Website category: university
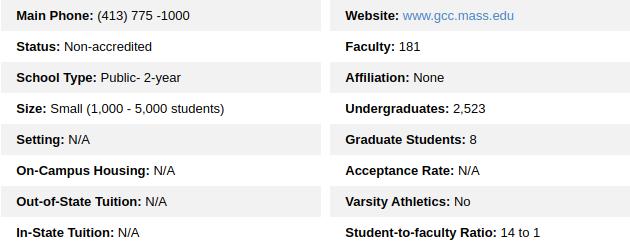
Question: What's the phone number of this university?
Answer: (413) 775 -1000

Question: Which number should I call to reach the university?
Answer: (413) 775 -1000

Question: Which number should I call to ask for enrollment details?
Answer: (413) 775 -1000

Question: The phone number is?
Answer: (413) 775 -1000

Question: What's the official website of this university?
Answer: www.gcc.mass.edu

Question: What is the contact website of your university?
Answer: www.gcc.mass.edu

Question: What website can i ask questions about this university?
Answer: www.gcc.mass.edu

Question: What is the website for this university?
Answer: www.gcc.mass.edu

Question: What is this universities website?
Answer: www.gcc.mass.edu

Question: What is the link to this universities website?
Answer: www.gcc.mass.edu

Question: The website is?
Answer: www.gcc.mass.edu

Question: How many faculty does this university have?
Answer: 181

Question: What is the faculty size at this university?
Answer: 181

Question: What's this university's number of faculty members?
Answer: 181

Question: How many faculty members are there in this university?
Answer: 181

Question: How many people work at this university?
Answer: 181

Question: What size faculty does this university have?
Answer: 181

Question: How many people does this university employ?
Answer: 181

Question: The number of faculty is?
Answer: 181

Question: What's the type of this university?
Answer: Public- 2-year

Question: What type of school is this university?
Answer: Public- 2-year

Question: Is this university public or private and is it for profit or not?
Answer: Public- 2-year

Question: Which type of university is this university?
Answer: Public- 2-year

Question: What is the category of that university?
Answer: Public- 2-year

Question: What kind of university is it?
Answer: Public- 2-year

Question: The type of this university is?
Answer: Public- 2-year

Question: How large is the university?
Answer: Small (1,000 - 5,000 students)

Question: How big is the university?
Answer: Small (1,000 - 5,000 students)

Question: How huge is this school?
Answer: Small (1,000 - 5,000 students)

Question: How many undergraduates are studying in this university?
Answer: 2,523

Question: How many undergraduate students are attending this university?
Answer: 2,523

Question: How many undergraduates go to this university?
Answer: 2,523

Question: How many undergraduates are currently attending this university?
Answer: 2,523

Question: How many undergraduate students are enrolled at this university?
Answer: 2,523

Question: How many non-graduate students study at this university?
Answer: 2,523

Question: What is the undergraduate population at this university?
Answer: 2,523

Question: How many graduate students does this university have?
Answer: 8

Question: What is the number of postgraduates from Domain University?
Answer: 8

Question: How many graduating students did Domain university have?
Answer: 8

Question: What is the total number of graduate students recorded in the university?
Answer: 8

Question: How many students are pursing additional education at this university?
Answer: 8

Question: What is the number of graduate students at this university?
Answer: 8

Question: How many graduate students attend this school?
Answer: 8

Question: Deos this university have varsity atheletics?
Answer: No

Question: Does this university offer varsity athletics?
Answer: No

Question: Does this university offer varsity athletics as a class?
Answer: No

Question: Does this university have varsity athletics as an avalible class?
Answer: No

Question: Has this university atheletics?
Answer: No

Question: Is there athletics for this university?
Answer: No

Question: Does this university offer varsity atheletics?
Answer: No

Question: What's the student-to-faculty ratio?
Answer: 14 to 1

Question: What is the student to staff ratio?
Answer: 14 to 1

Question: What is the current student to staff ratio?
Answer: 14 to 1

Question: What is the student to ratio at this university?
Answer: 14 to 1

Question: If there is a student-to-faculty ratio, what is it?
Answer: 14 to 1

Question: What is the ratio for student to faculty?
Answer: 14 to 1

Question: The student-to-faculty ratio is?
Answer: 14 to 1